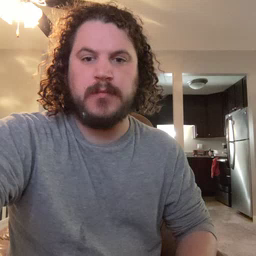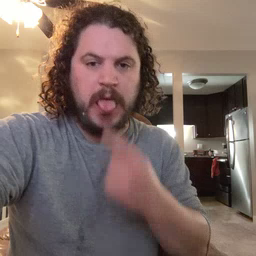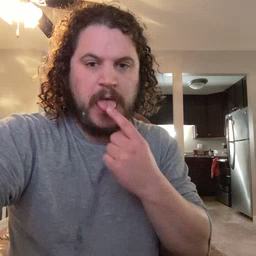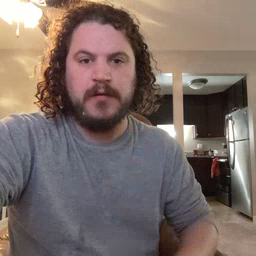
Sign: tongue